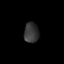
Tissue: lung
Cell type: Epithelial cells
Senescence score: 0.2303
Nuclear area (px): 294
Mean DAPI intensity: 54.333